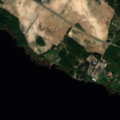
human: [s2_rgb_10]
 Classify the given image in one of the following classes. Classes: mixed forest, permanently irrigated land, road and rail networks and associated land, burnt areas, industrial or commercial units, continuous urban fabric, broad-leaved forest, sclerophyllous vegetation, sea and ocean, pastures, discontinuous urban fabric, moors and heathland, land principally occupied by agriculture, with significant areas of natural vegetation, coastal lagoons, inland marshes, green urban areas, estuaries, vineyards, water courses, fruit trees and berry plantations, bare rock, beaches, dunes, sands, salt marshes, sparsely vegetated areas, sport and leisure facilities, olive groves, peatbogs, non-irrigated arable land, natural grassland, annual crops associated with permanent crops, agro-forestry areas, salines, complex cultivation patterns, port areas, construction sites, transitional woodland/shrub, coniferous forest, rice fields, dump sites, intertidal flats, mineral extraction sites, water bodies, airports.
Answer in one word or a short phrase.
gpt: mineral extraction sites, land principally occupied by agriculture, with significant areas of natural vegetation, coniferous forest, water bodies